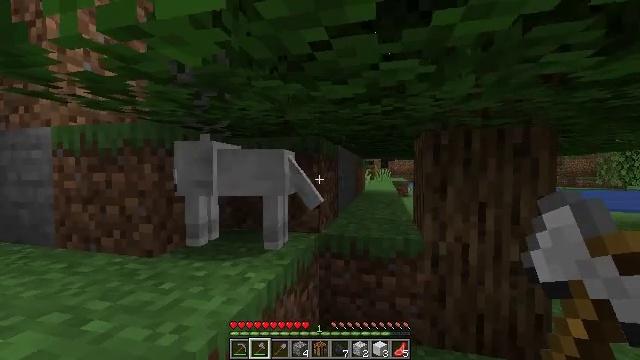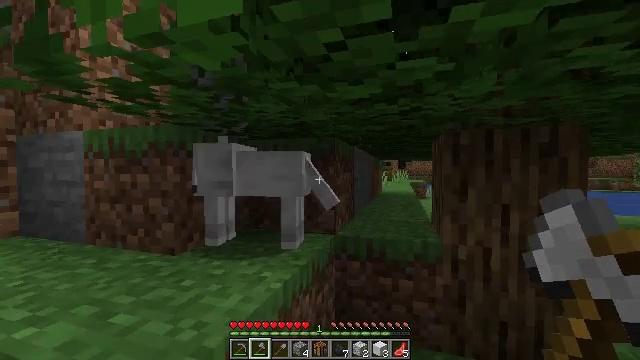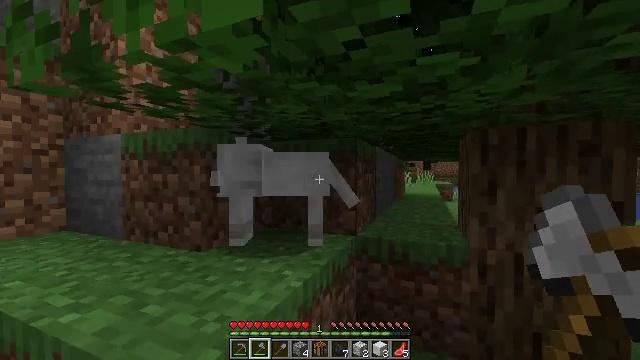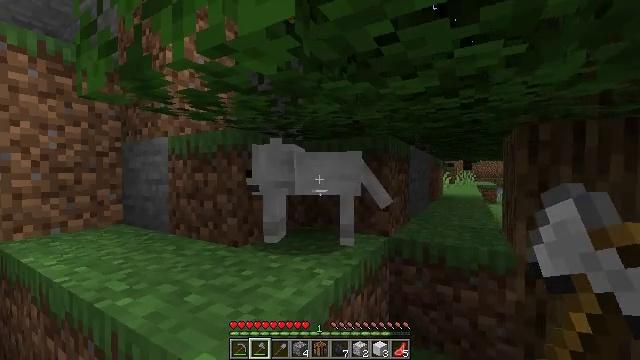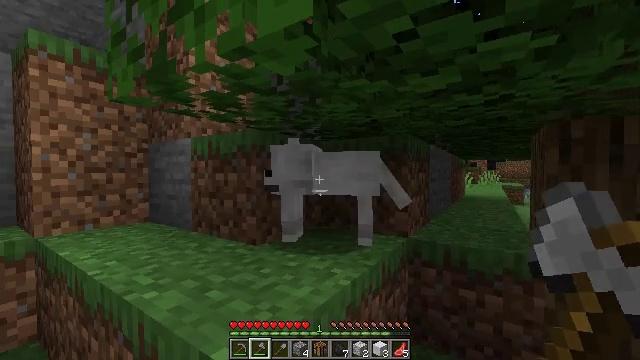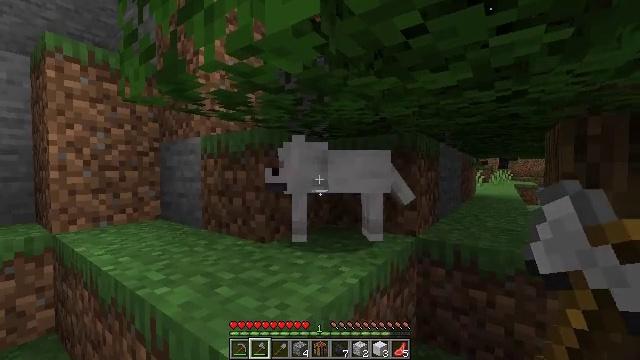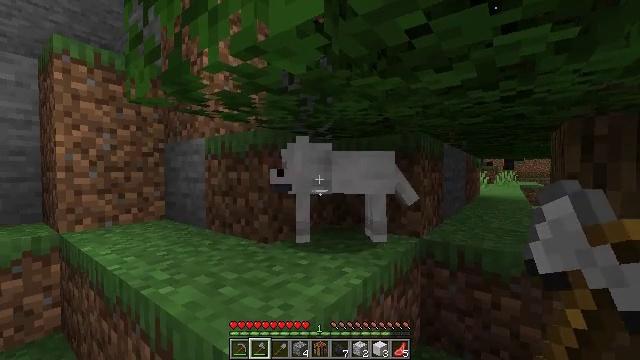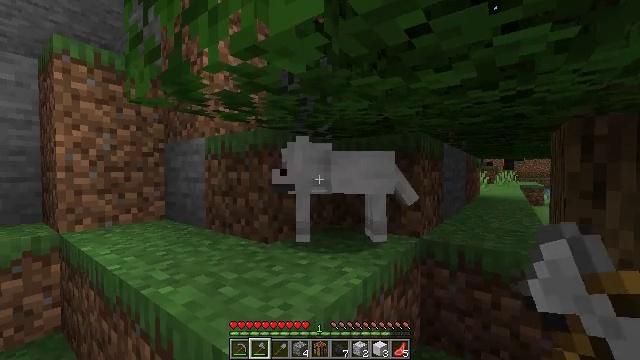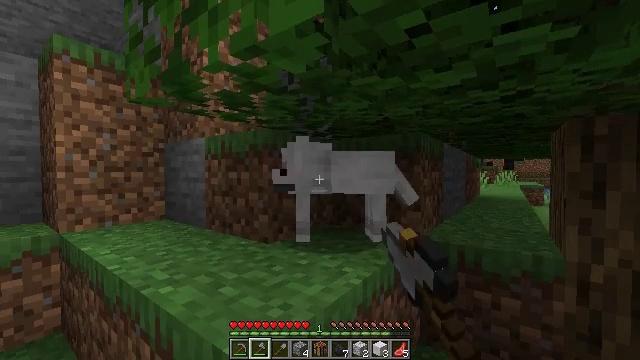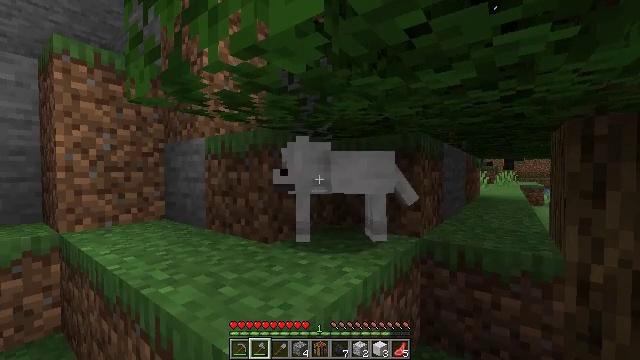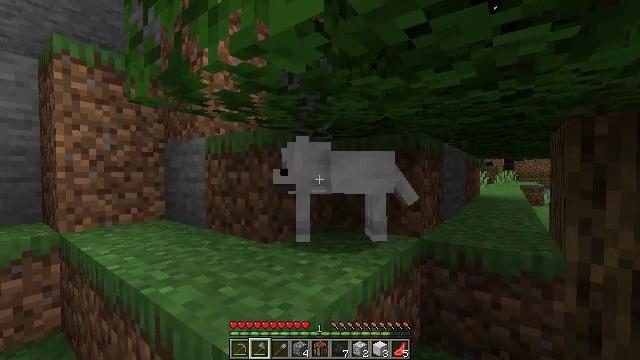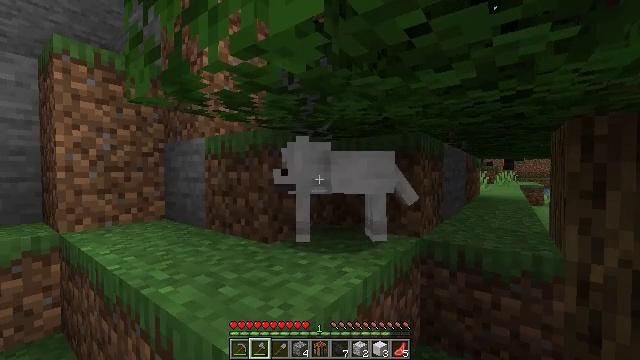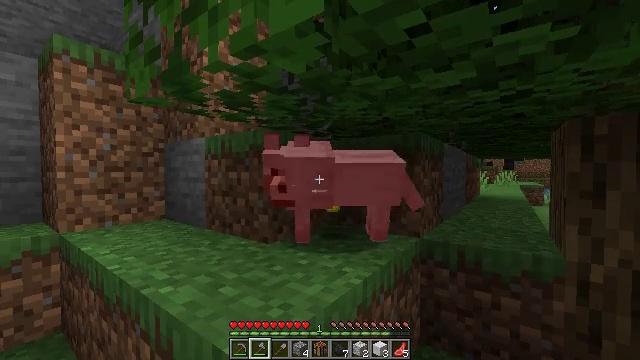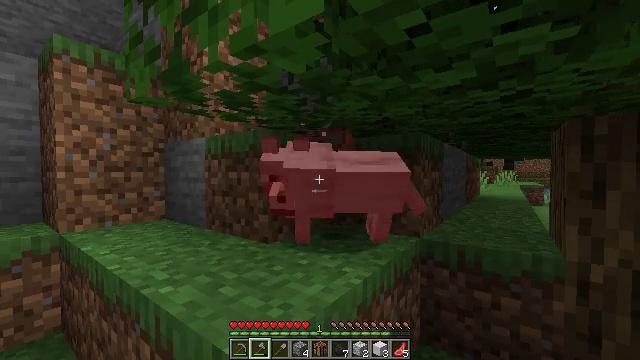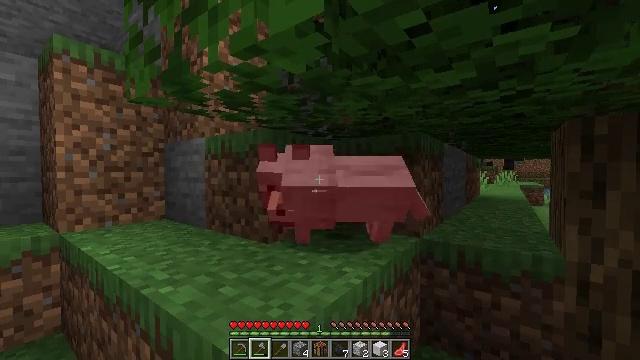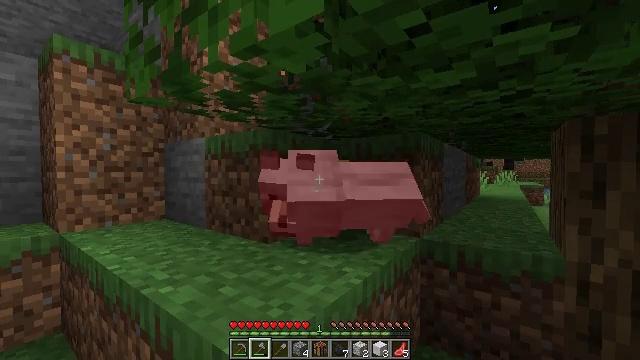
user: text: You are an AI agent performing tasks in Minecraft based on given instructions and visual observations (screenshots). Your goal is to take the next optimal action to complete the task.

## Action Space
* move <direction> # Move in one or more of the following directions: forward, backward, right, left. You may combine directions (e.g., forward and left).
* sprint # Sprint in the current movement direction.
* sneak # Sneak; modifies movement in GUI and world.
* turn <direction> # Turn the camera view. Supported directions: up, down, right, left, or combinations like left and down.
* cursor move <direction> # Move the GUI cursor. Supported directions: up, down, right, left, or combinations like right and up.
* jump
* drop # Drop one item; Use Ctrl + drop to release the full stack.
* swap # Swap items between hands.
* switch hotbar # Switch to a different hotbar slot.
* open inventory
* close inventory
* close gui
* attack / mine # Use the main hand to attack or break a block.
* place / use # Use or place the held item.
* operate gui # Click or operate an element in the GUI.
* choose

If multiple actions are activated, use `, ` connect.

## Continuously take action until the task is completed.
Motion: motion action
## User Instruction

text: Kill mobs.
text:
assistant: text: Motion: turn left
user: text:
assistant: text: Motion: turn left
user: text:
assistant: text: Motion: turn left
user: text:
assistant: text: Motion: turn left
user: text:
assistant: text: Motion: turn left
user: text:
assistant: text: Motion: no_op
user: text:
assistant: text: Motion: attack / mine
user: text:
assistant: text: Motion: attack / mine
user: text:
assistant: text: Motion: attack / mine
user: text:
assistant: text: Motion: no_op
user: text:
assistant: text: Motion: no_op
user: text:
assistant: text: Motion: no_op
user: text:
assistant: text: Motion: no_op
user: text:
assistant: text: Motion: no_op
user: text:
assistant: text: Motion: no_op
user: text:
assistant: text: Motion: no_op
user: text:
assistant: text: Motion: no_op
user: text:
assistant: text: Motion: no_op
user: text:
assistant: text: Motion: no_op
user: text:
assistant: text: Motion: no_op
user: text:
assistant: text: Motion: no_op
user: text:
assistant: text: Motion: no_op
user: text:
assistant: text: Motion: turn down
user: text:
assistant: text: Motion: turn right and down
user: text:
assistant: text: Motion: turn right and down
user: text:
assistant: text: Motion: move forward
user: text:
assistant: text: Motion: move forward
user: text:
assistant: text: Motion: move forward
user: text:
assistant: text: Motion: move forward
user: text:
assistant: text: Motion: move forward